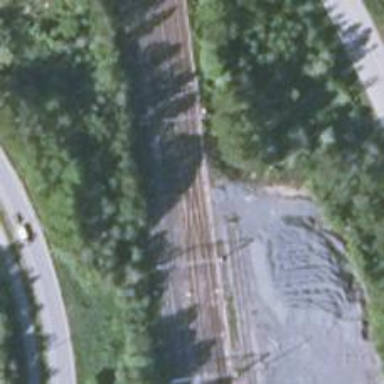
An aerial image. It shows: Railway crossing.